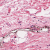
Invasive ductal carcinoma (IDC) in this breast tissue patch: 0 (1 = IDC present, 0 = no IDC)